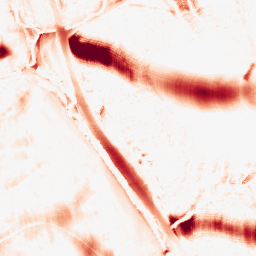
Category: morphological
Decomposition family: morphological_ellipse
Decomposition parameters: operation: opening
width: 50
height: 30
Upsampling method: regularized
Upsampling parameters: scale: 4
lambda_reg: 0.01
Upsampling scale: 4